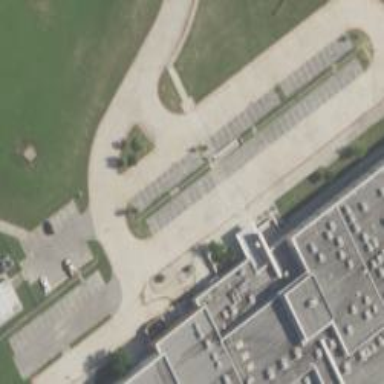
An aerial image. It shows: Parking area.